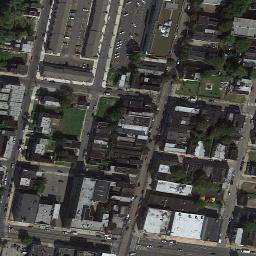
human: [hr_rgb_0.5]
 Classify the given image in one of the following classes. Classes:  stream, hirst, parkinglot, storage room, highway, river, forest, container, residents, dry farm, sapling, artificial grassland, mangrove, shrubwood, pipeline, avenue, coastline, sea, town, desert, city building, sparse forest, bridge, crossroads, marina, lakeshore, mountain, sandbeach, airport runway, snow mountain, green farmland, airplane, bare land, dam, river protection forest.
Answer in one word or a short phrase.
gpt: town